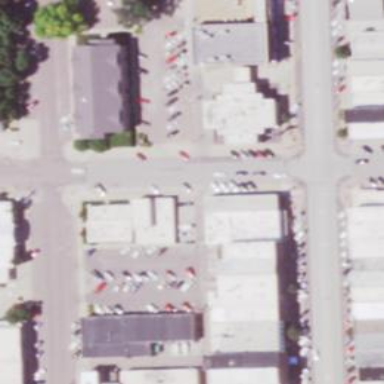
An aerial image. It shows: Alleyway designated as service road.